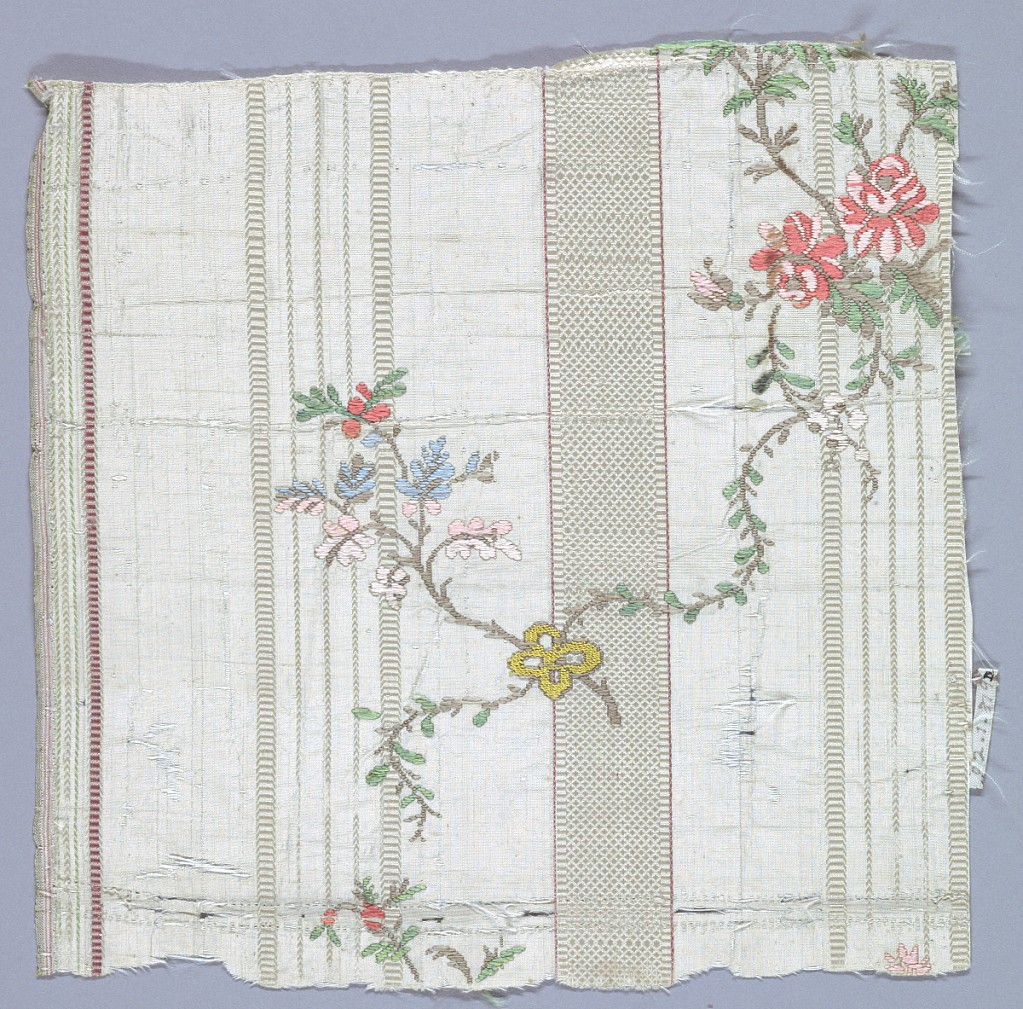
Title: Fragments
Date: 18th century
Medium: silk Technique: plain weave with supplementary wefts
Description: Serpentine vines and floral sprays on white ground.